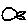
Label: fish